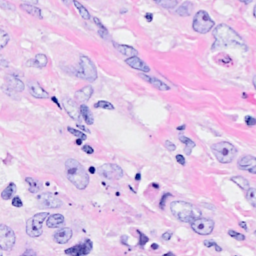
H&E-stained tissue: Breast